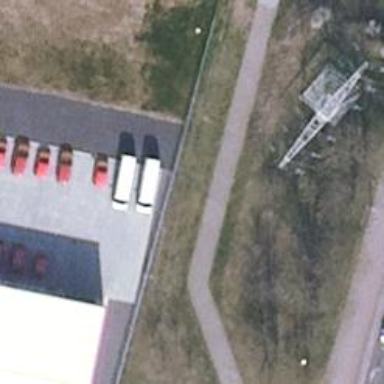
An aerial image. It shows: Parking aisle designated as service road.